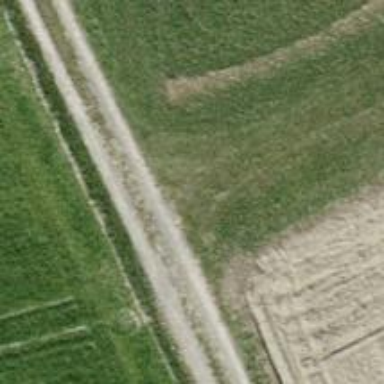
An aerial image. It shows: Track with pebblestone surface graded as grade3.